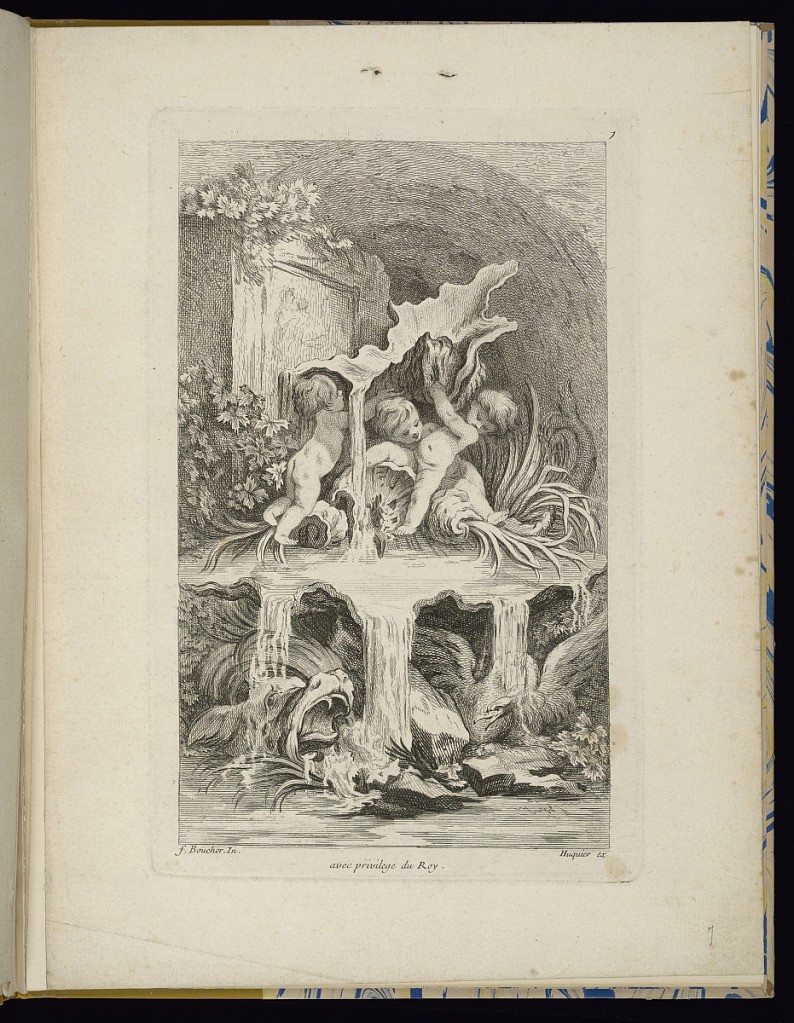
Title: Rocaille Fountain Design
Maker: François Boucher, French, 1703–1770
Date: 1736
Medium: Engraving on laid paper
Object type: Bound print
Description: Folio 7, plate 7 of a series of 7. Design for a fountain. Rocaille fountain design with three putti playing upon a large shell brimming with water and supporting another shell above their heads.